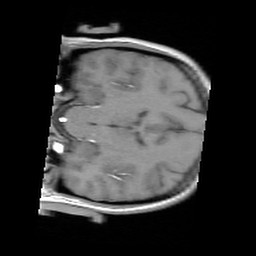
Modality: FLASH
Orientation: coronal
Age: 20
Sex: female
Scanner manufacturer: siemens
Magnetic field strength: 3 T
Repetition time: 0.245 s
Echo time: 0.0026 s